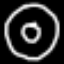
Label: donut